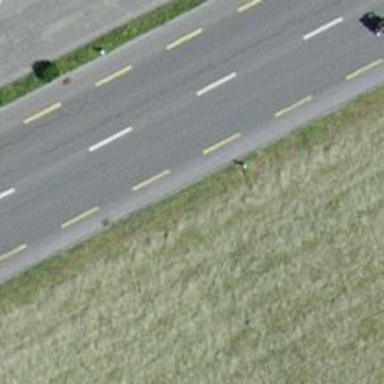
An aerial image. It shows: Primary highway with dedicated lane for cyclists.